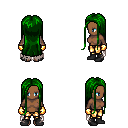
a pixel art fantasy rpg character, female body template, human, dark skin, gray tattered cape, gold greaves, green extra-long hairstyle, gold gloves, black shoes, four views (front, back, left, right), 2x2 character sprite sheet, small pixel art, hard edges, no anti-aliasing